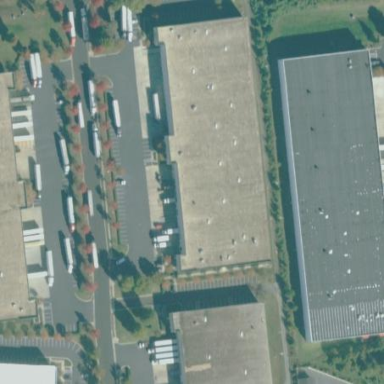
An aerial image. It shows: Warehouse.